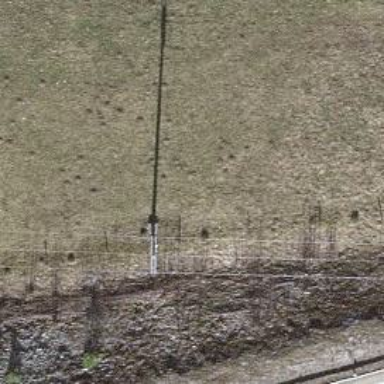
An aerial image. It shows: Minor power line with 3 cables.